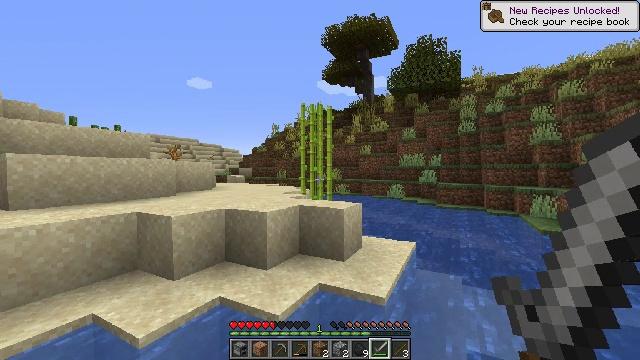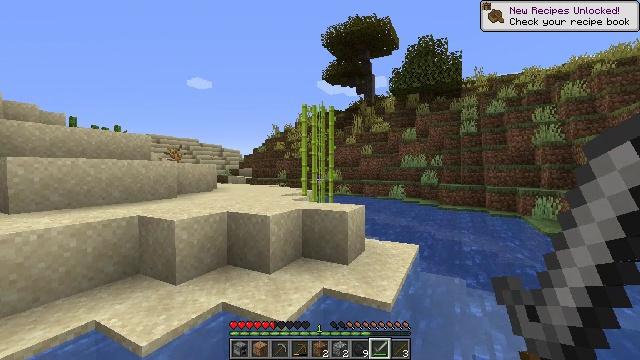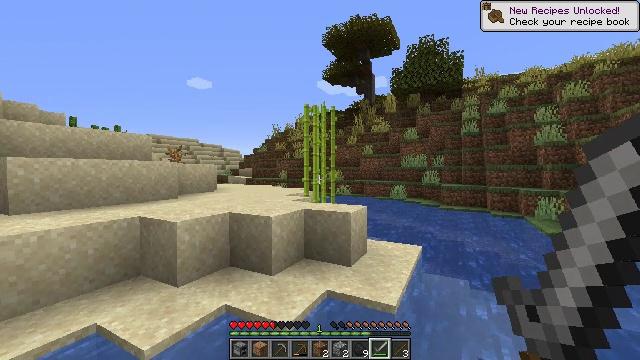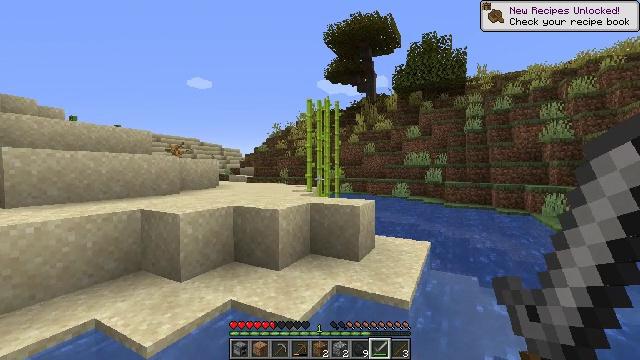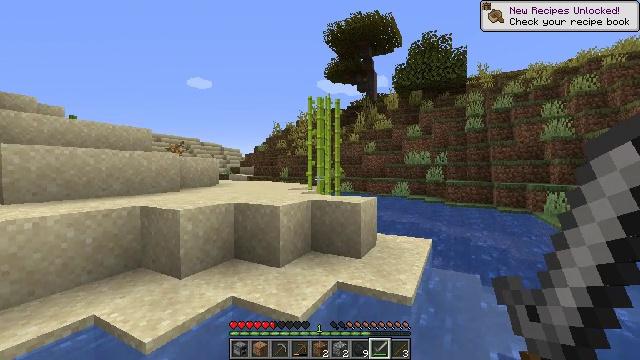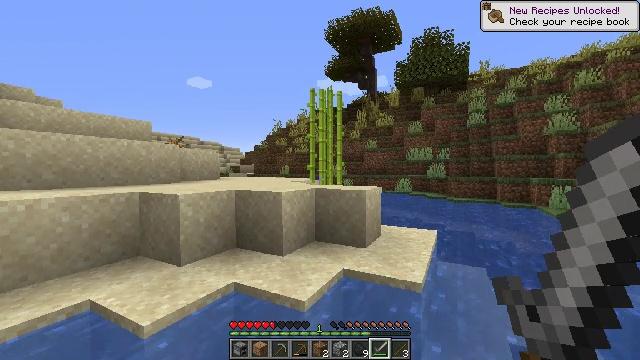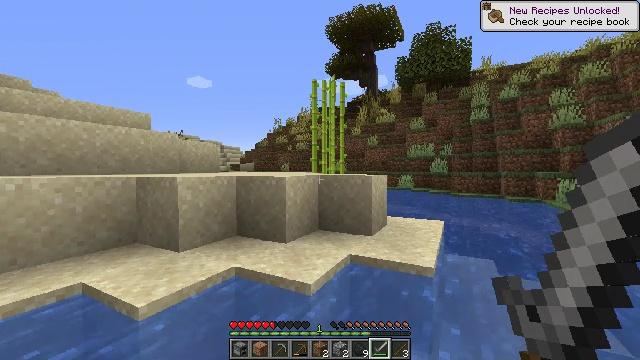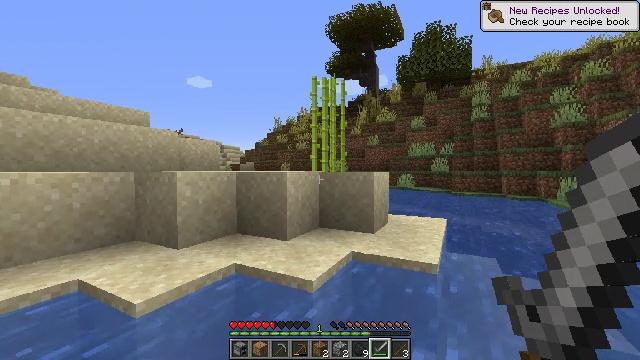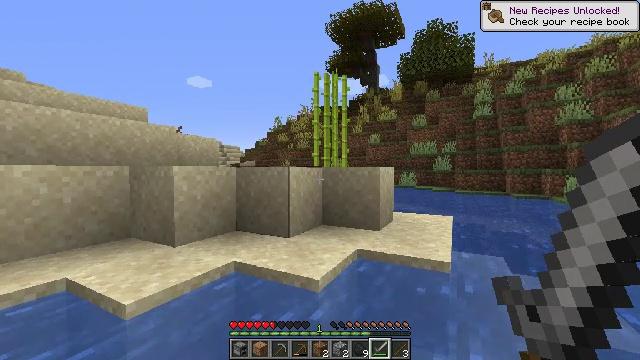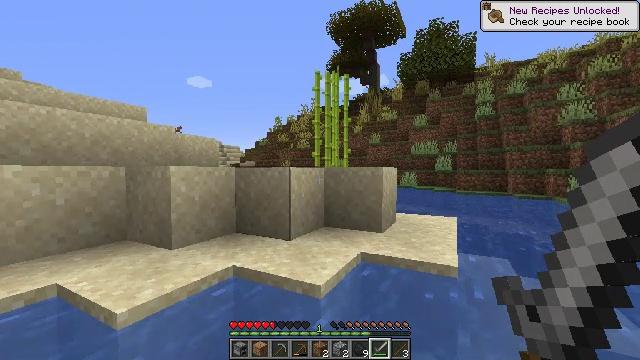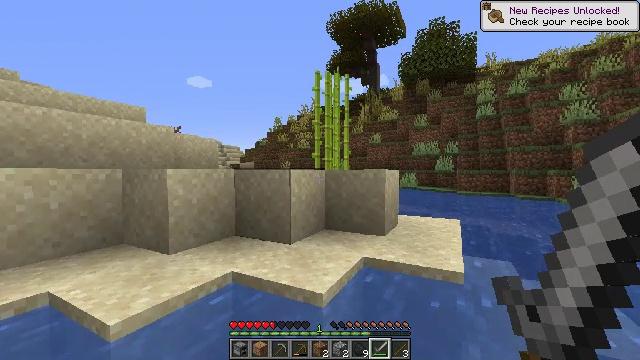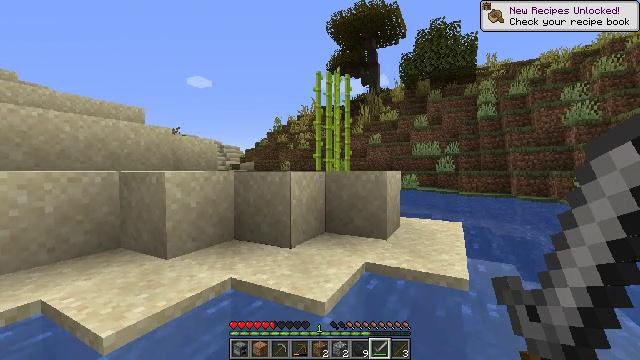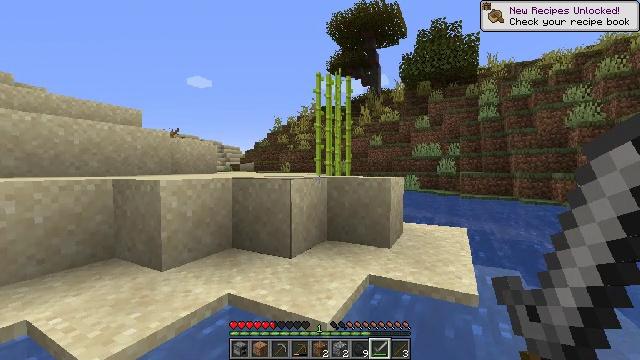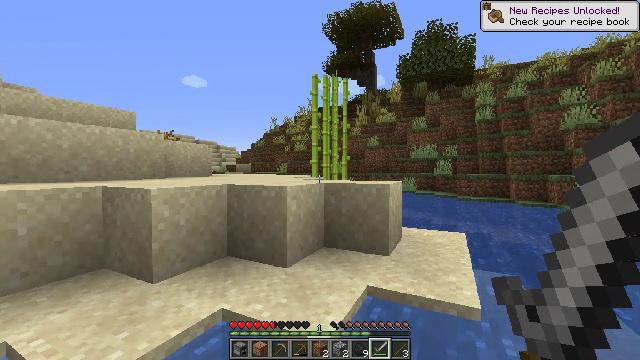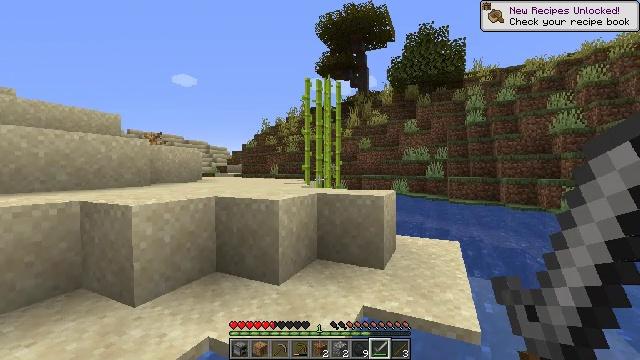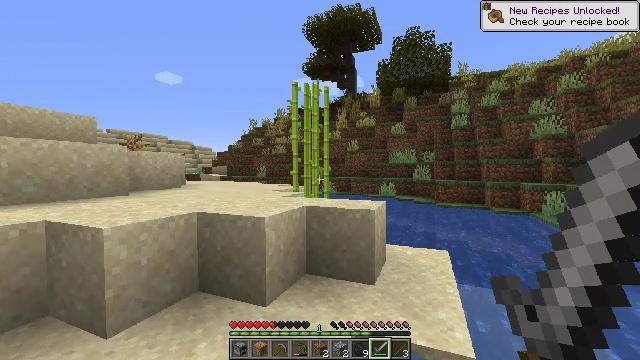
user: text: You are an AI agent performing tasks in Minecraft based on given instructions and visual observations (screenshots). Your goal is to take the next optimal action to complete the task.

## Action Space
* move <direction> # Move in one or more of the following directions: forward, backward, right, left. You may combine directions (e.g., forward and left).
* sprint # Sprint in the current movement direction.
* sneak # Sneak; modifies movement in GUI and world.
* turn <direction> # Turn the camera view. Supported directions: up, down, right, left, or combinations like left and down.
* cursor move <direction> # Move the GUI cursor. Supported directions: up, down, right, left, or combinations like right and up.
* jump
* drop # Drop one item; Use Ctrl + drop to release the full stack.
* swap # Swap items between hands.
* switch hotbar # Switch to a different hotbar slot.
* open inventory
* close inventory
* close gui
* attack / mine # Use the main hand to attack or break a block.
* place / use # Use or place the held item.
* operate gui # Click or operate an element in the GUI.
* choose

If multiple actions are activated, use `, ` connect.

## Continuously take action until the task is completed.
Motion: motion action
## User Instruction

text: Harvest sugar cane from the plant.
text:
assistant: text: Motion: move forward and move left, jump
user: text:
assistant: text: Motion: move forward, jump
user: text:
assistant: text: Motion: move forward, jump
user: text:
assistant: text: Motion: move forward, jump
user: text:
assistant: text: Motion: move forward, jump
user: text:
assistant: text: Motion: move forward, jump
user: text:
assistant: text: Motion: move forward, jump
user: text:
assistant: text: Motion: move forward, jump
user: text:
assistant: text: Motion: move forward, jump
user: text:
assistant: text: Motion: move forward, jump
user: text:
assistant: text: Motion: move forward, jump
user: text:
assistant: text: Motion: move forward, jump
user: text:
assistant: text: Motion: move forward, jump
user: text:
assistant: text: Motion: move forward, turn right, jump
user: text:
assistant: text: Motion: move forward, turn right, jump
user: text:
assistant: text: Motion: move forward, turn right, jump
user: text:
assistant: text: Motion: move forward, jump
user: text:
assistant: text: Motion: move forward, jump
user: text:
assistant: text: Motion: move forward, jump
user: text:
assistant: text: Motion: move forward, jump
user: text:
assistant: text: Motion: move forward, jump
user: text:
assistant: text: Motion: move forward, jump
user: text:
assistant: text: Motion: move forward, jump
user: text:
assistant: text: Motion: move forward, attack / mine, jump
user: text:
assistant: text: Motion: move forward, attack / mine, jump
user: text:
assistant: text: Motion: move forward, attack / mine, jump
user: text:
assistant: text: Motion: move forward, attack / mine, jump
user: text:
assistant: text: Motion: move forward, turn down, attack / mine, jump
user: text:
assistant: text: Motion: move forward, turn down, attack / mine, jump
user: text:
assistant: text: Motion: move forward, attack / mine, jump